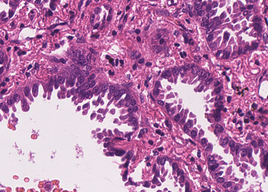
Tumor epithelial tissue: yes
Tumor-associated stroma tissue: yes
Normal tissue: no